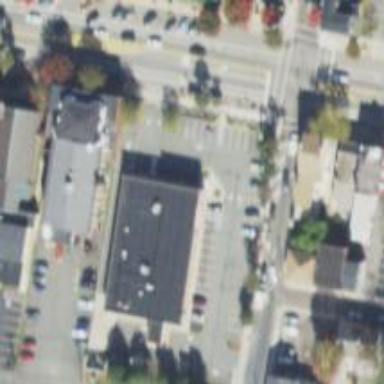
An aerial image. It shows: Pharmacy providing healthcare services.